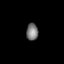
Tissue: prostate
Cell type: T cells
Senescence score: 0.7436
Nuclear area (px): 198
Mean DAPI intensity: 119.949